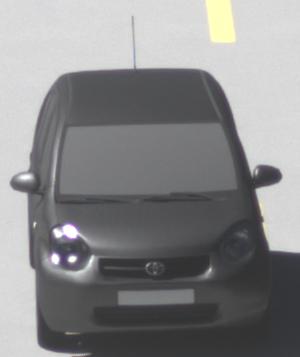
Make: Toyota
Model: Passo
Detailed model: Toyota Passo X Yururi
Model produced from: 2010
Model produced until: 2016
Doors: 5
Color: gray
Road condition: dry road
Daytime: midday
Contrast: high contrast